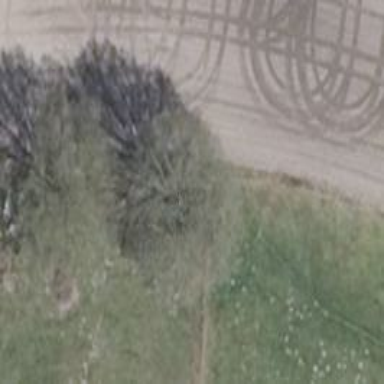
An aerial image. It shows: Row of deciduous broadleaved trees.